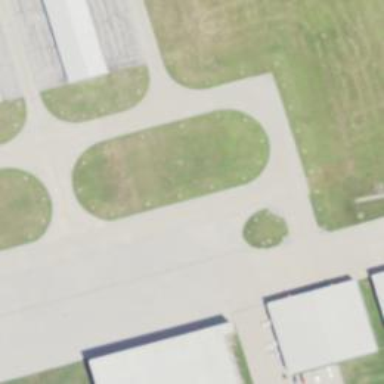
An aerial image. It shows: Image of taxiway at airport.